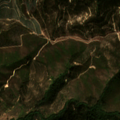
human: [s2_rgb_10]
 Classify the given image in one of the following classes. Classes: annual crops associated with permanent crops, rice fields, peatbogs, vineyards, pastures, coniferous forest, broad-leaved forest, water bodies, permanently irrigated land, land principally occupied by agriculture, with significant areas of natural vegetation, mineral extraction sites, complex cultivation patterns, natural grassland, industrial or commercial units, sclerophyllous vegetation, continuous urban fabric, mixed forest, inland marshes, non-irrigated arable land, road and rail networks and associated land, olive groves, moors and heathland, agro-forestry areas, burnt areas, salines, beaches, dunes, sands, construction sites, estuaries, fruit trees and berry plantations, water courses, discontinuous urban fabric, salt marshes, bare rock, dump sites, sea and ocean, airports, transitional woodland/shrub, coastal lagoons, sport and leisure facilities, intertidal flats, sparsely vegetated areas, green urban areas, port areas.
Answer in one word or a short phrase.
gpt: broad-leaved forest, sclerophyllous vegetation, transitional woodland/shrub